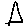
Label: triangle